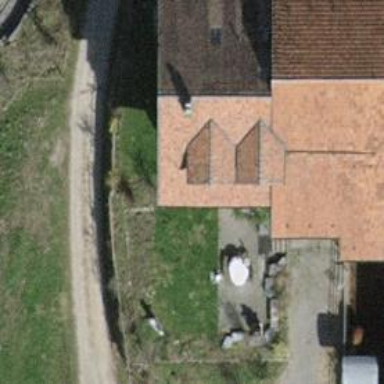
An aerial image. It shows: Detached building.